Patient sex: M
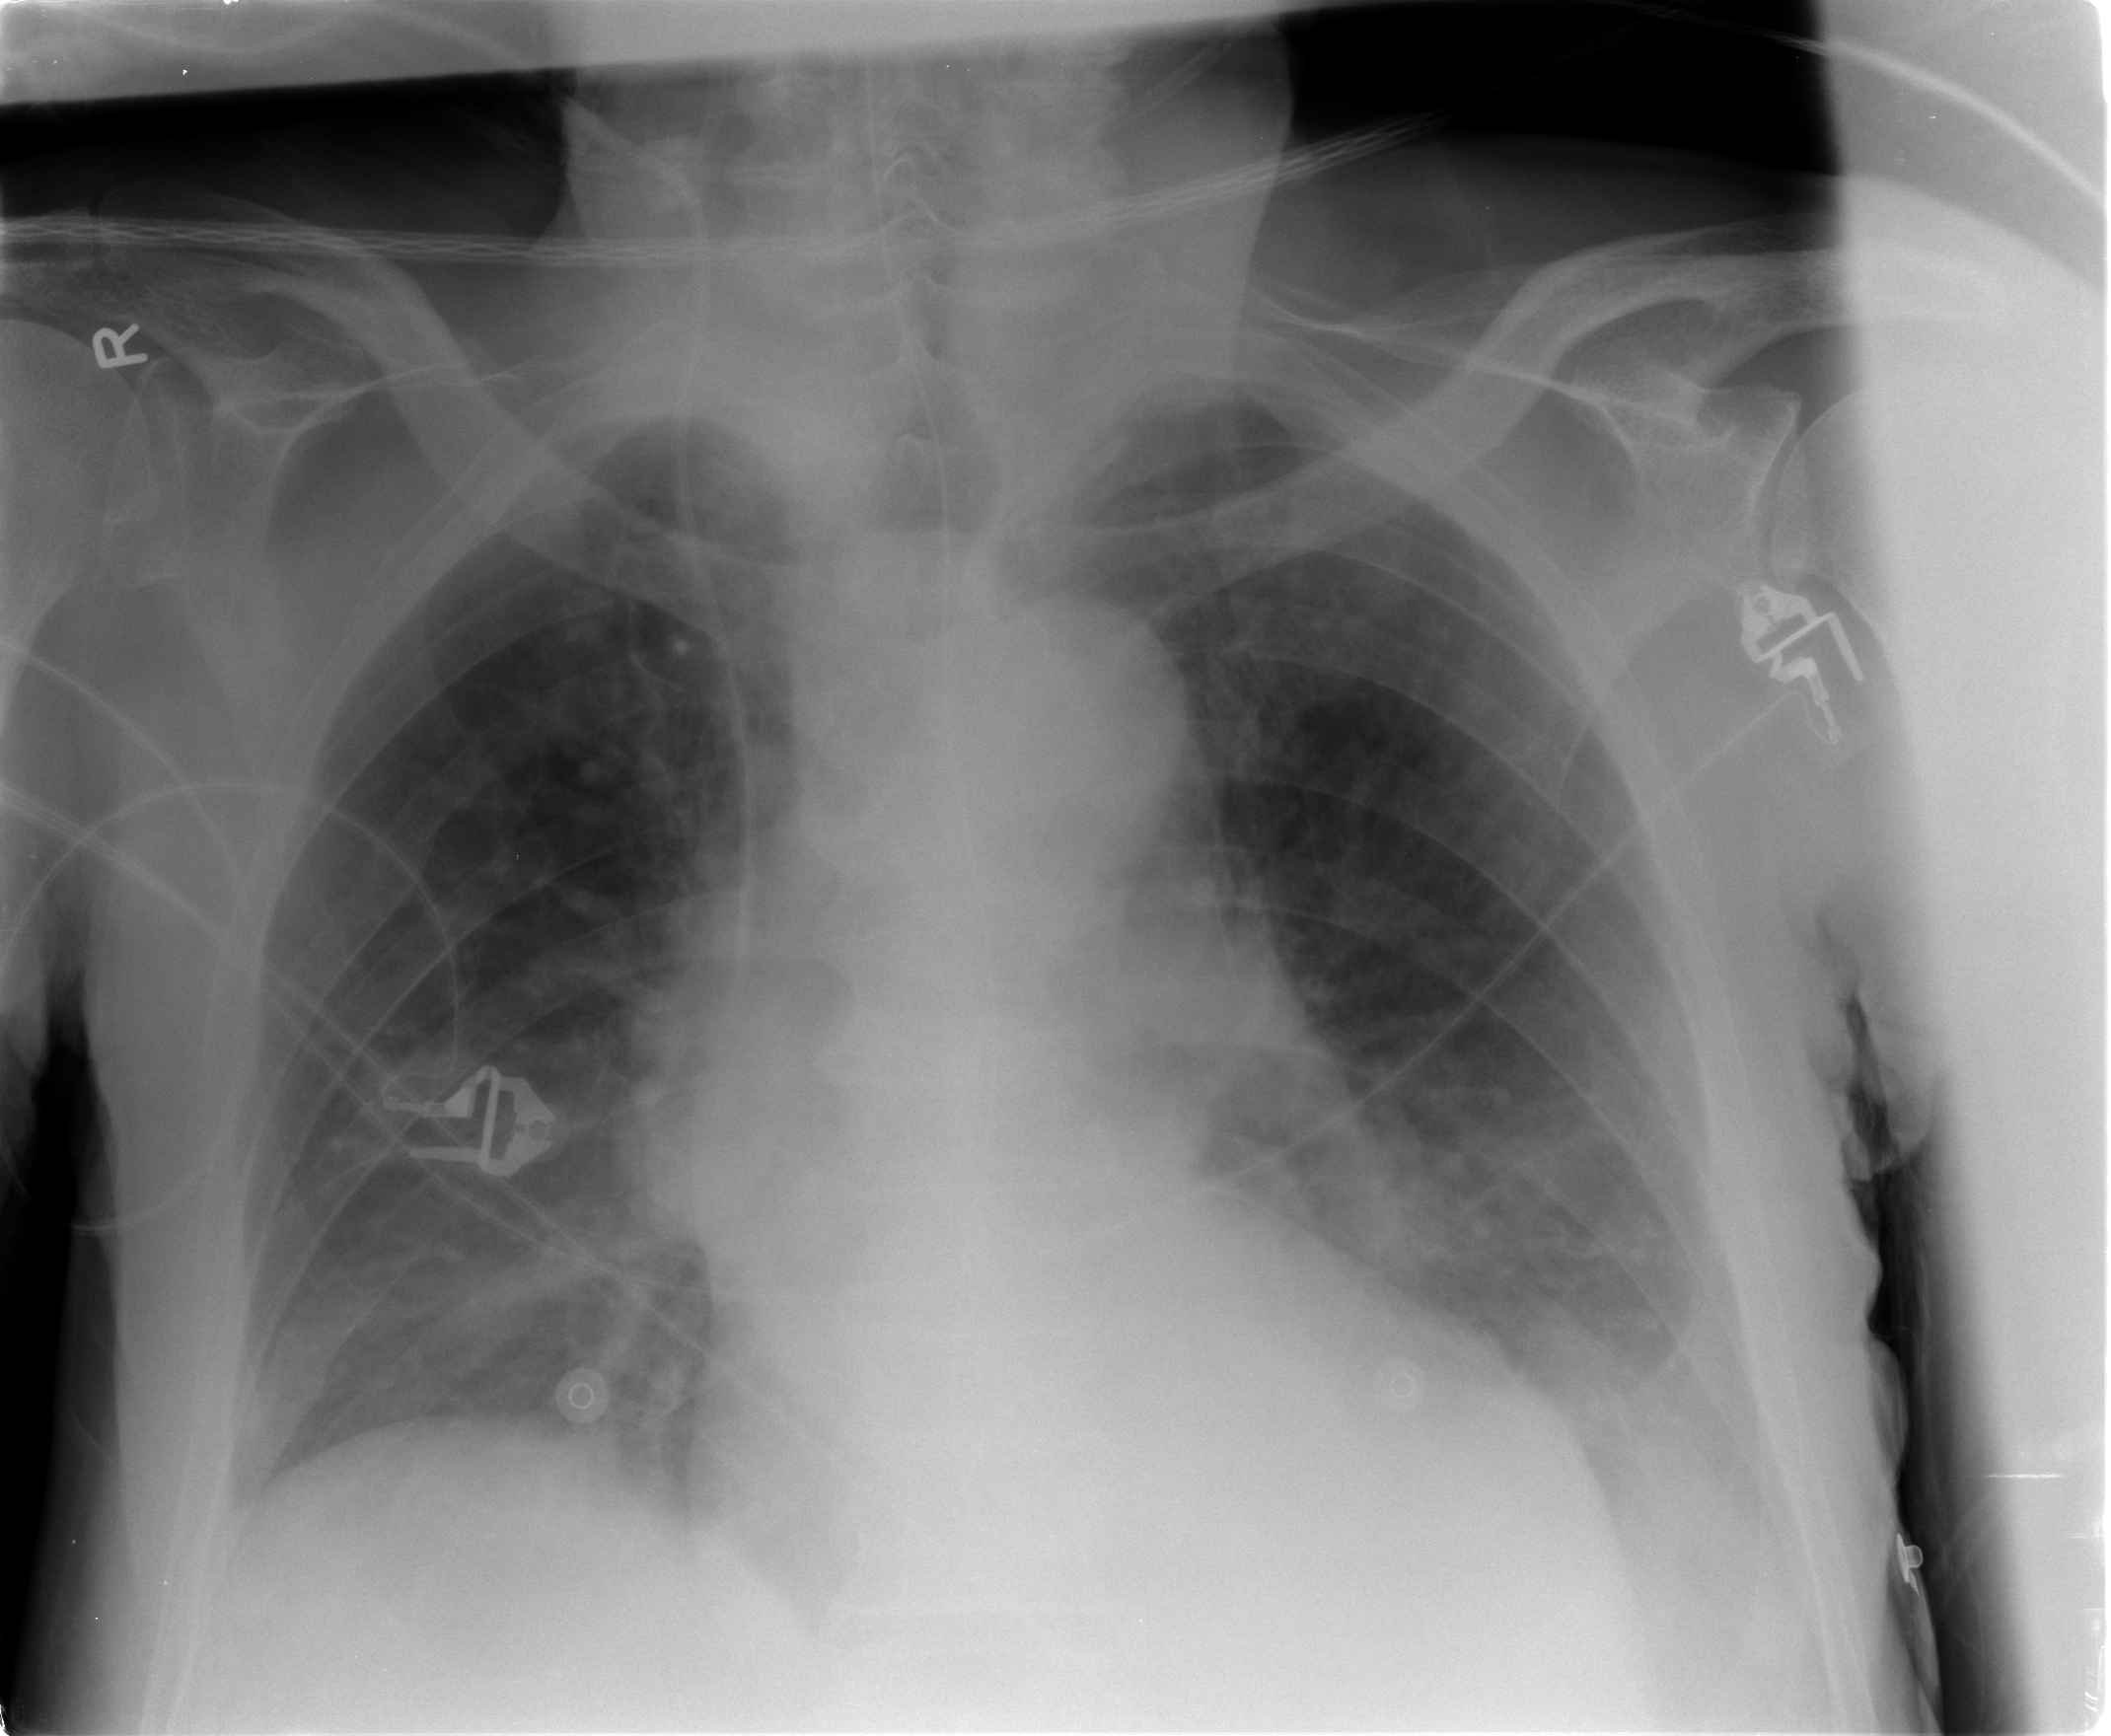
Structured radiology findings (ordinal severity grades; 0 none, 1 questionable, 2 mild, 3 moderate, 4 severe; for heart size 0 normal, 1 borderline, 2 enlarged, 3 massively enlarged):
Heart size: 2
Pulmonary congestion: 2
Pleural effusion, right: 0
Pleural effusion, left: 2
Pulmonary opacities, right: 2
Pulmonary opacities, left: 2
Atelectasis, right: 2
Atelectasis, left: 2